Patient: sex M, age 54
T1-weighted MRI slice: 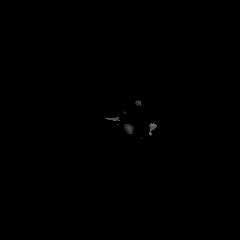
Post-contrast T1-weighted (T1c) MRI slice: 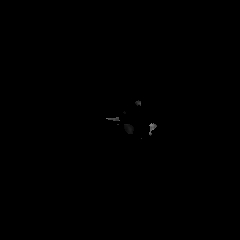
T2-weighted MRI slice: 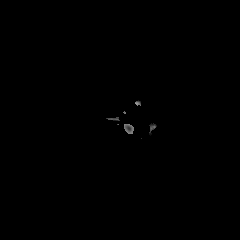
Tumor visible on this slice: no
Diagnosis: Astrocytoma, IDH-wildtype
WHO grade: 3